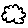
Label: cloud